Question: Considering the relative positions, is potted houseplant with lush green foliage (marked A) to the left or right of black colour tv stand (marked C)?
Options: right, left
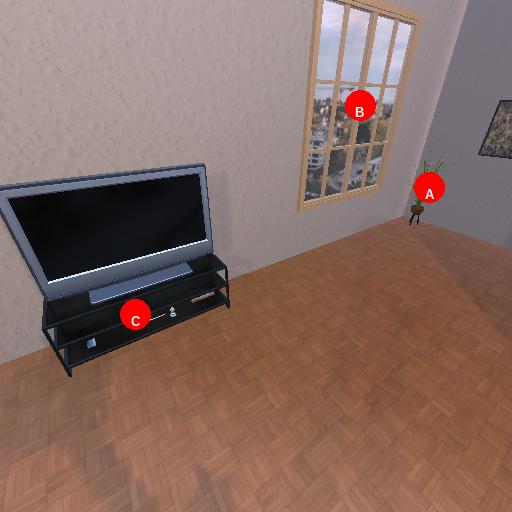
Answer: right